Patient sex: F
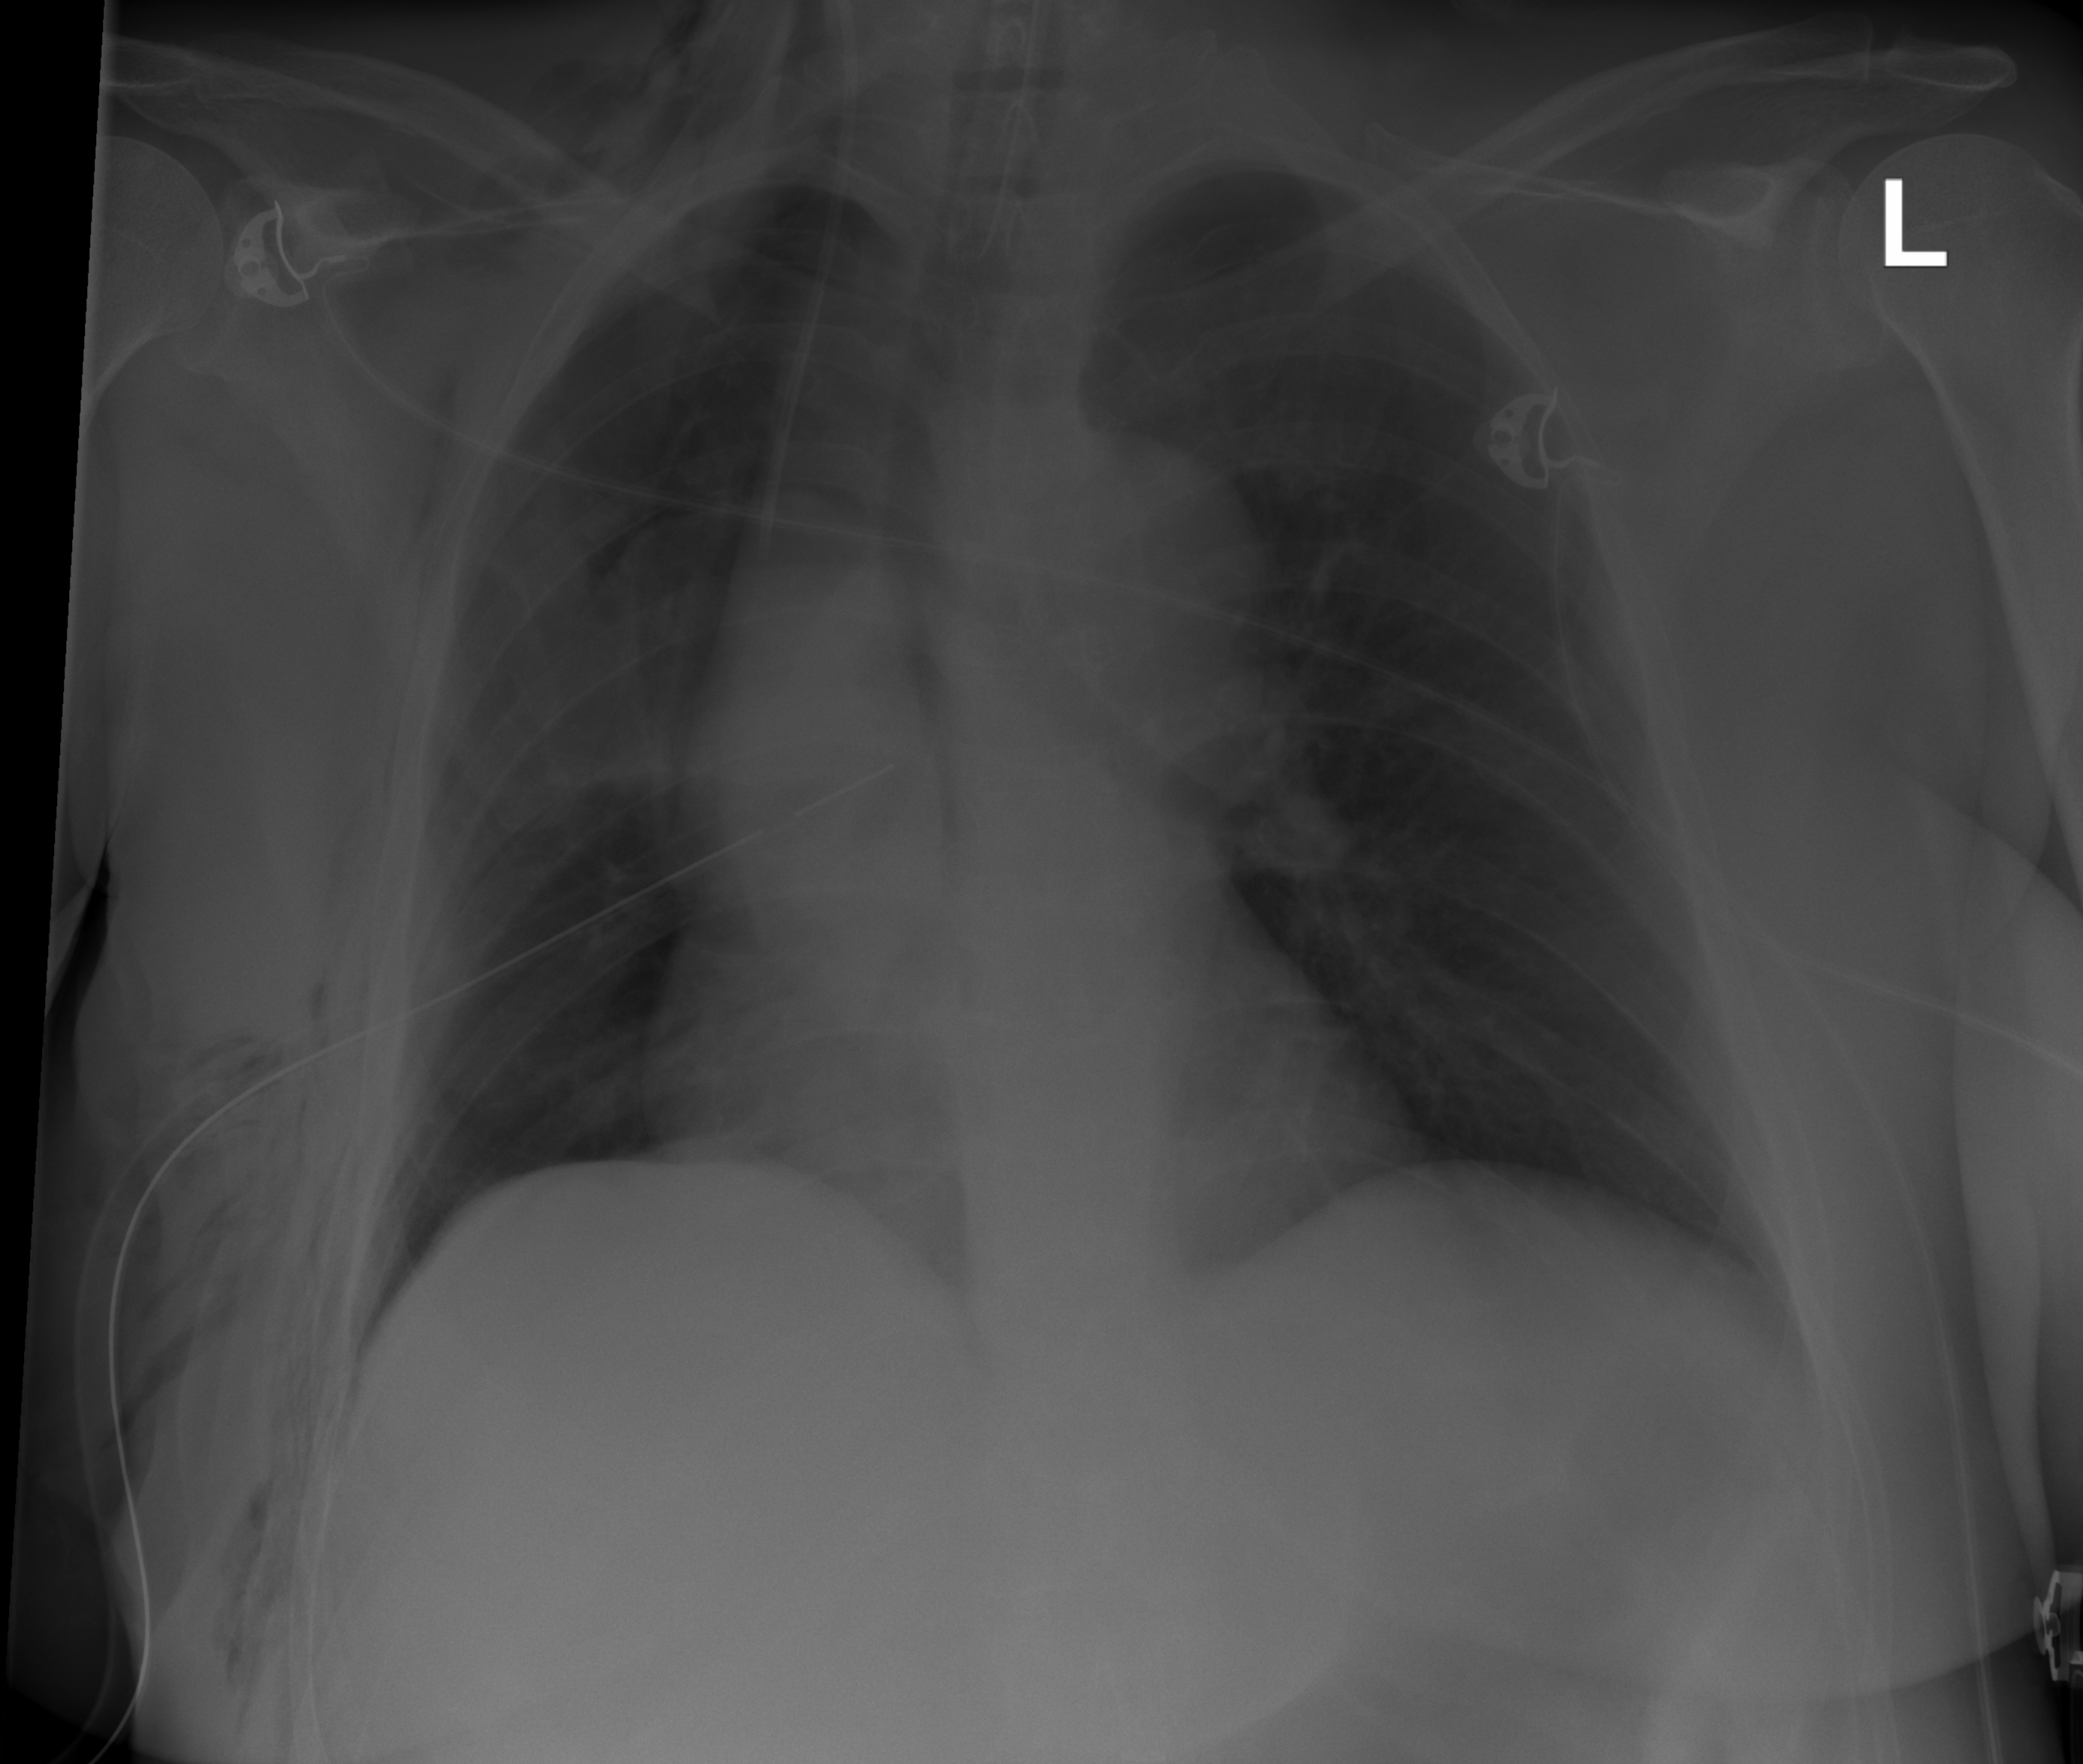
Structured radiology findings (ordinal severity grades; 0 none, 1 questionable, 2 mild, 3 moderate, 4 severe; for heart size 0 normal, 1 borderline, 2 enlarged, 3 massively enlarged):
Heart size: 0
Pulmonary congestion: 0
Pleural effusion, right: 0
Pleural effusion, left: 0
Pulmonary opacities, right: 0
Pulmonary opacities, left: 0
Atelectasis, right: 2
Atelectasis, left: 0